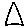
Label: triangle